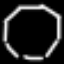
Label: octagon